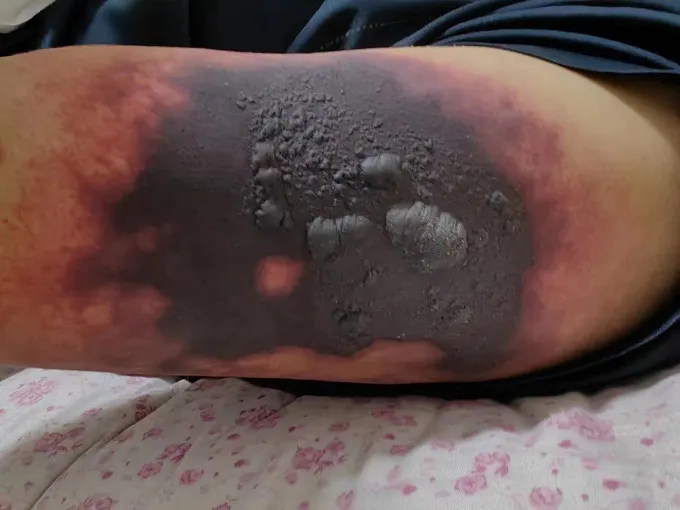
Image of the skin necrosis area in the left arm.
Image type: medical_photograph (skin_photograph)